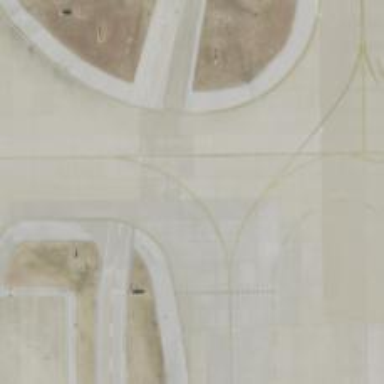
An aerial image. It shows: Image of taxiway at airport.